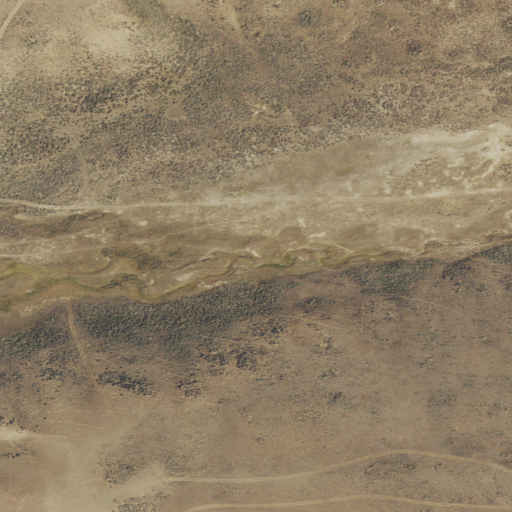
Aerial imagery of valley in Wyoming named North Antelope Draw containing shrub and herbaceous wetlands